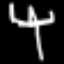
Label: fork